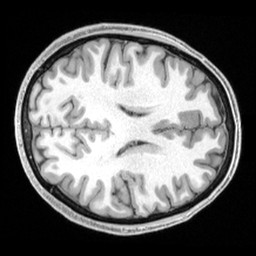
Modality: T1w
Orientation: axial